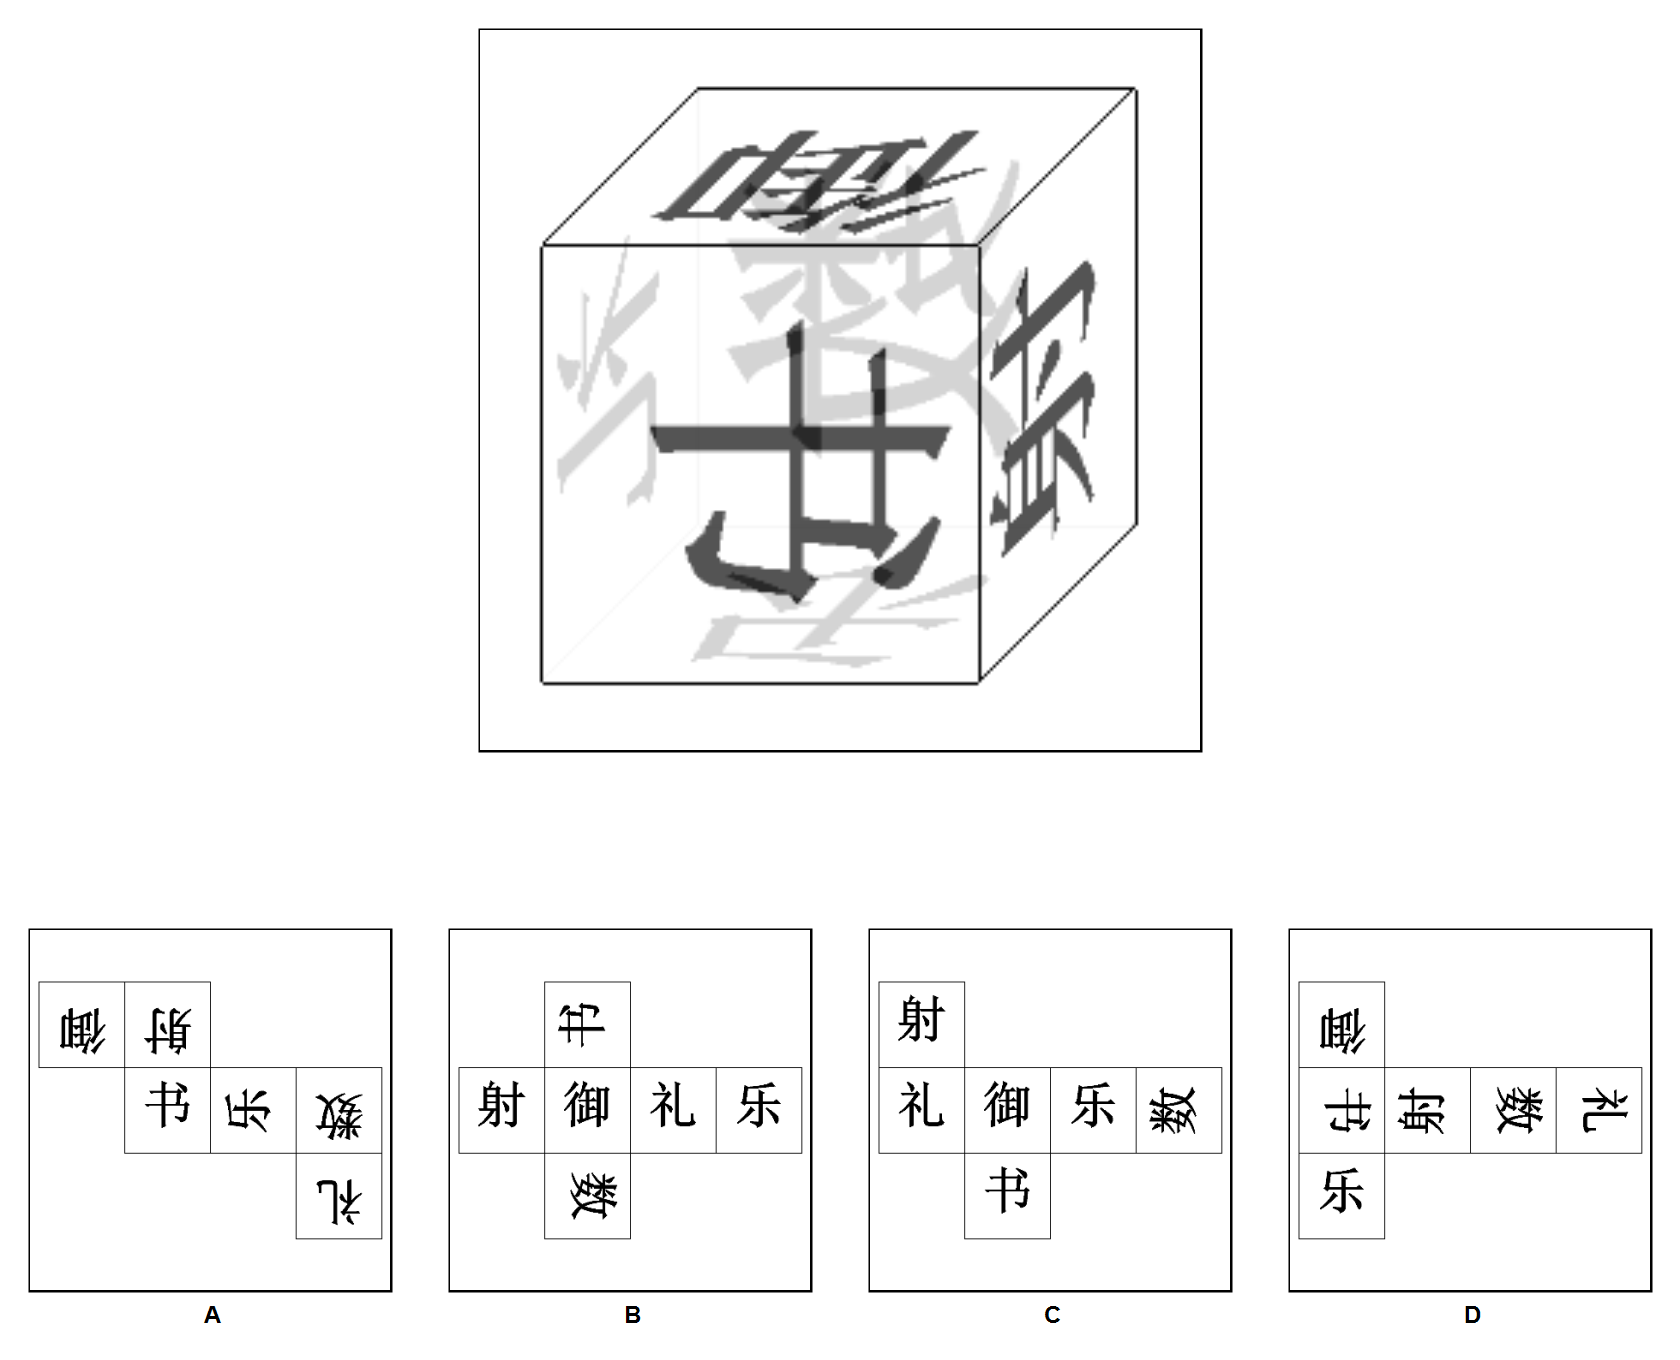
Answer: C